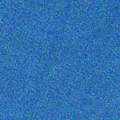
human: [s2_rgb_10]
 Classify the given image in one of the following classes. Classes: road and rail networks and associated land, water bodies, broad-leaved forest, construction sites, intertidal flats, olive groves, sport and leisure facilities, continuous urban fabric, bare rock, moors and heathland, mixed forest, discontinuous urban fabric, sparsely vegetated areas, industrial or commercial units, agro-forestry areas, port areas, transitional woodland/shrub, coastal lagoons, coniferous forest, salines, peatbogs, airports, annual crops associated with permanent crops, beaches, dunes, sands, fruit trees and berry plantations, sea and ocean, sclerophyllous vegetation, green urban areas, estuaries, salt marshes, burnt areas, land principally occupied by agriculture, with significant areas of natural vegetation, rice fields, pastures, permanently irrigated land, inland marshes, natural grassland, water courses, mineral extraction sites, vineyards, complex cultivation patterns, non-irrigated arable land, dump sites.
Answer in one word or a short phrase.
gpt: sea and ocean